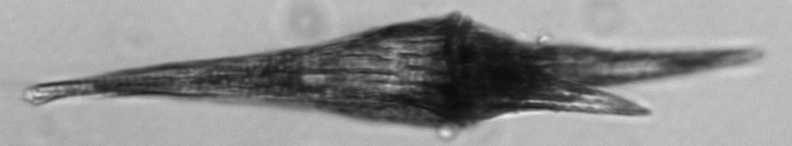
Label: Tripos_furca